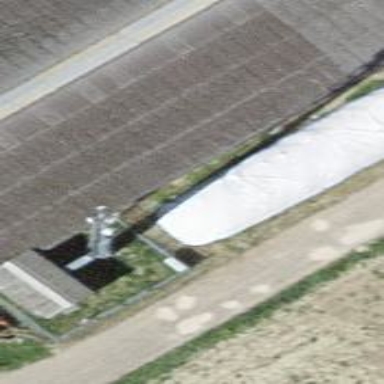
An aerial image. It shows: Telecommunication mast structure.